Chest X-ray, PA view. Patient: 70 years old, sex M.
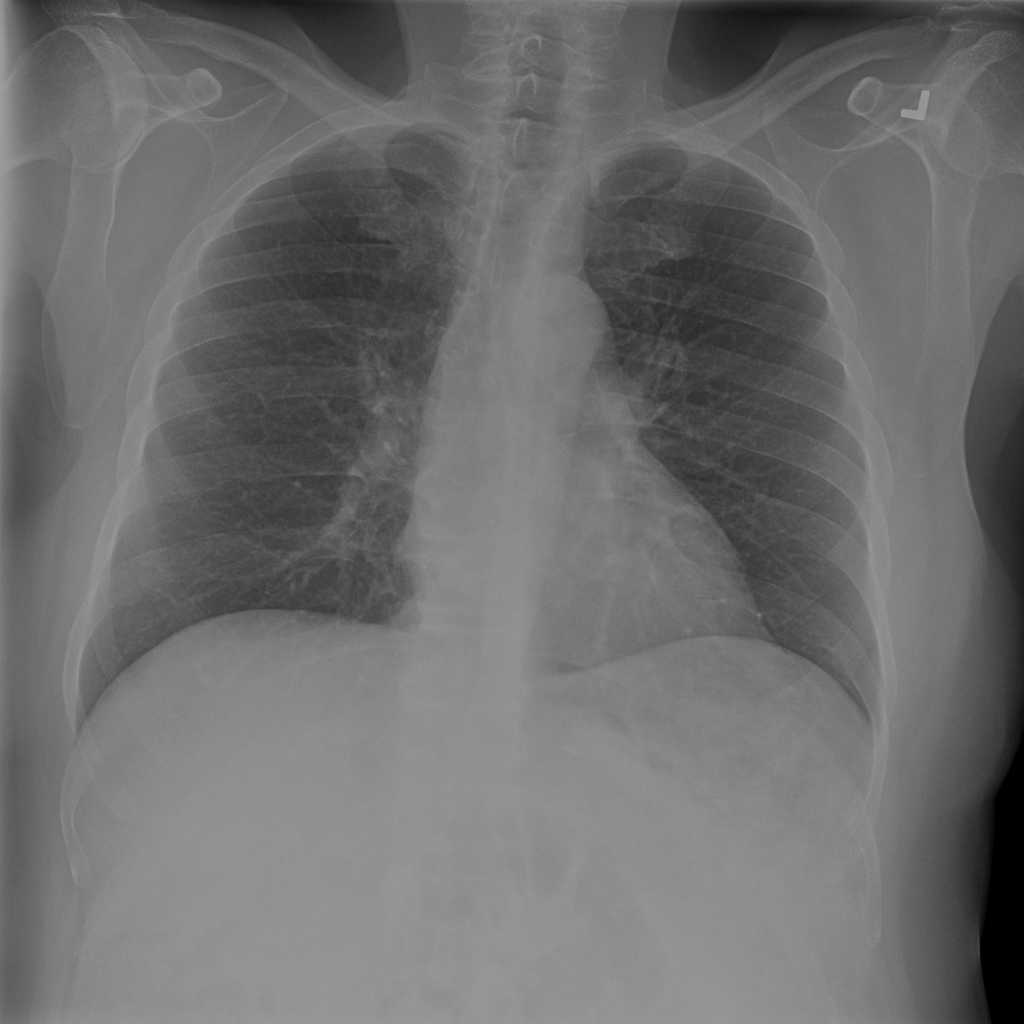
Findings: No Finding